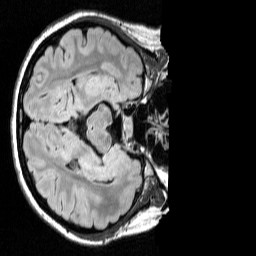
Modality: FLAIR
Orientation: axial
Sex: female
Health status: ill
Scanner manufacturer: siemens
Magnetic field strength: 3 T
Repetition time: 7 s
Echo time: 0.372 s